Field crop: maize
Growth stage: 2
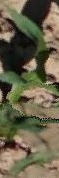
Species: maize